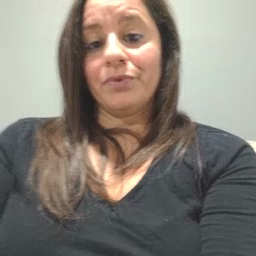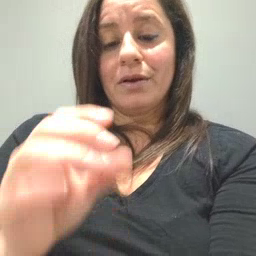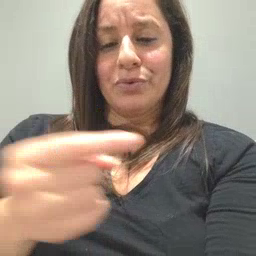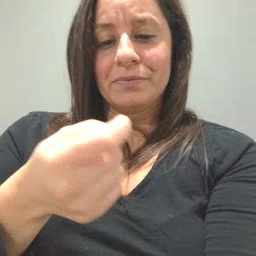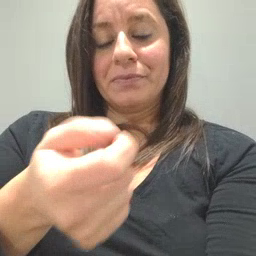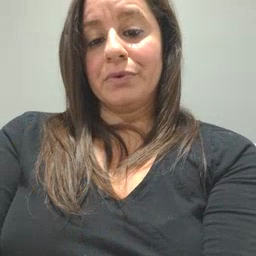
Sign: owie